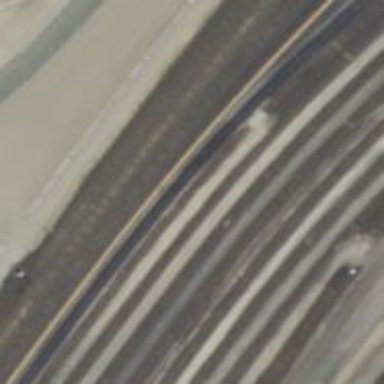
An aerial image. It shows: Railway yard.